Field crop: tomato
Growth stage: 1
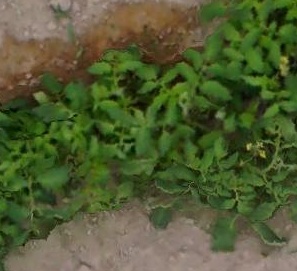
Species: tomato